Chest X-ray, AP view. Patient: 13 years old, sex M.
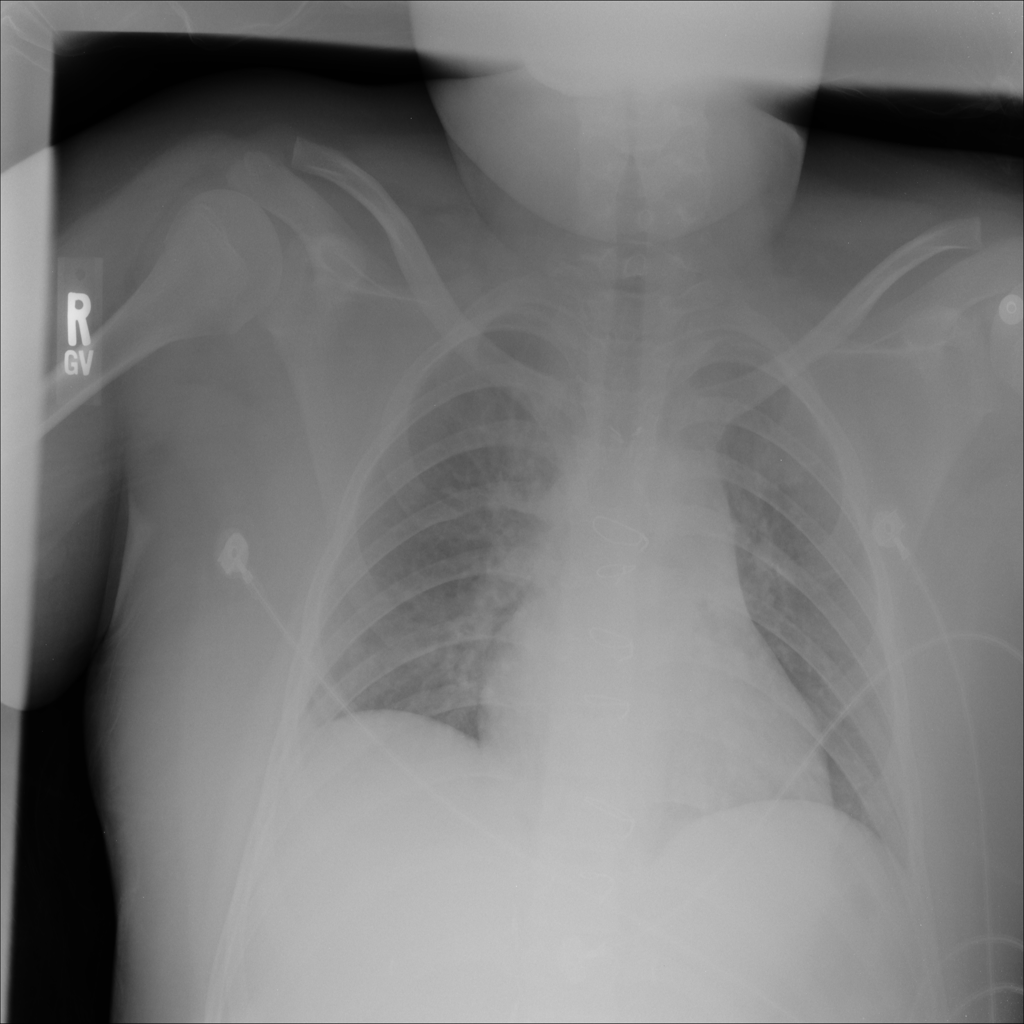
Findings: No Finding